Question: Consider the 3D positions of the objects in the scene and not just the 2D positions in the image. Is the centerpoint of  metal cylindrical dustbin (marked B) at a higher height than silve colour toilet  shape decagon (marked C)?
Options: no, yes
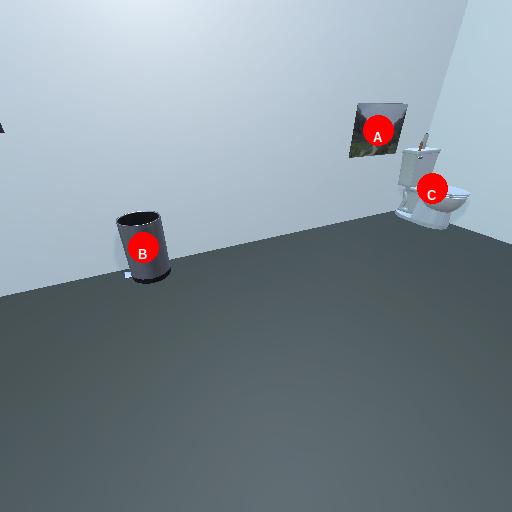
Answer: no